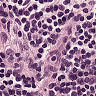
Metastatic tissue present: no